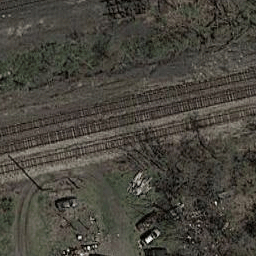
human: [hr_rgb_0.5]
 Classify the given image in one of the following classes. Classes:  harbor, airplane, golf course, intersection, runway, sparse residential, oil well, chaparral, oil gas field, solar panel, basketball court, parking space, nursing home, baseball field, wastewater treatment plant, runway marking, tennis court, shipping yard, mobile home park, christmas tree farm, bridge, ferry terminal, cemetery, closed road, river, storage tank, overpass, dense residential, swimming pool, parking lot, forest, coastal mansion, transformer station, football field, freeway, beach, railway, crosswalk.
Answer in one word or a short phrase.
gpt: railway